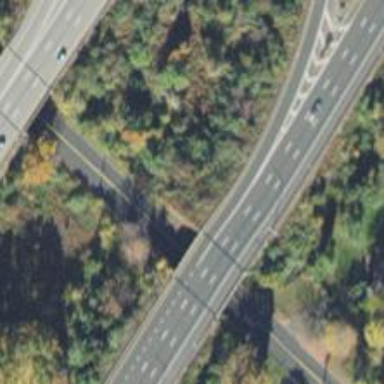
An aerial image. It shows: Bridge over motorway.